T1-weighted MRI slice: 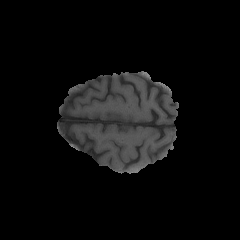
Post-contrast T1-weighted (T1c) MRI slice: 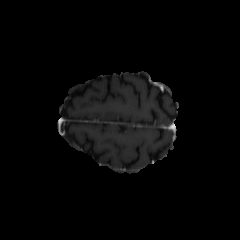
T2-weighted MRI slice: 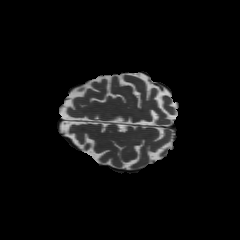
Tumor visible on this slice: no